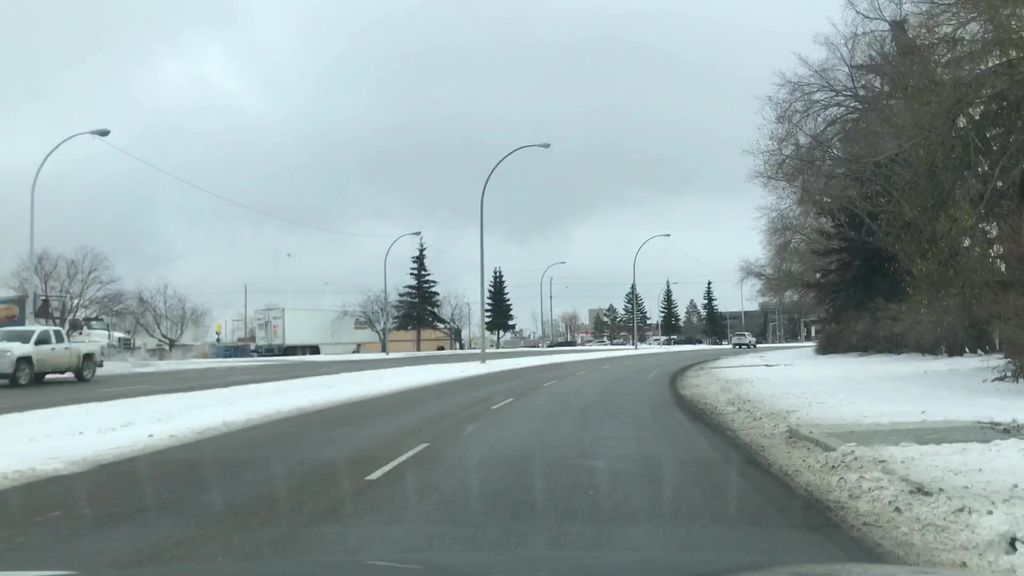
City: edmonton